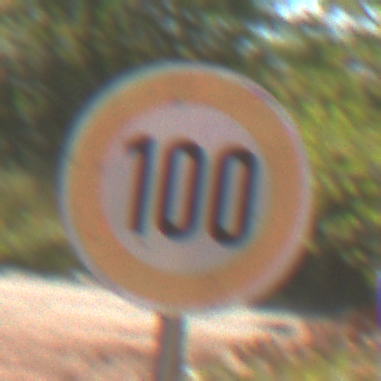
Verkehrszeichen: Geschwindigkeit100
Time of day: MorningAfternoon
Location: Outdoor (Nature)
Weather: Clear
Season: Summer
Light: Natural